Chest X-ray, PA view. Patient: 34 years old, sex M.
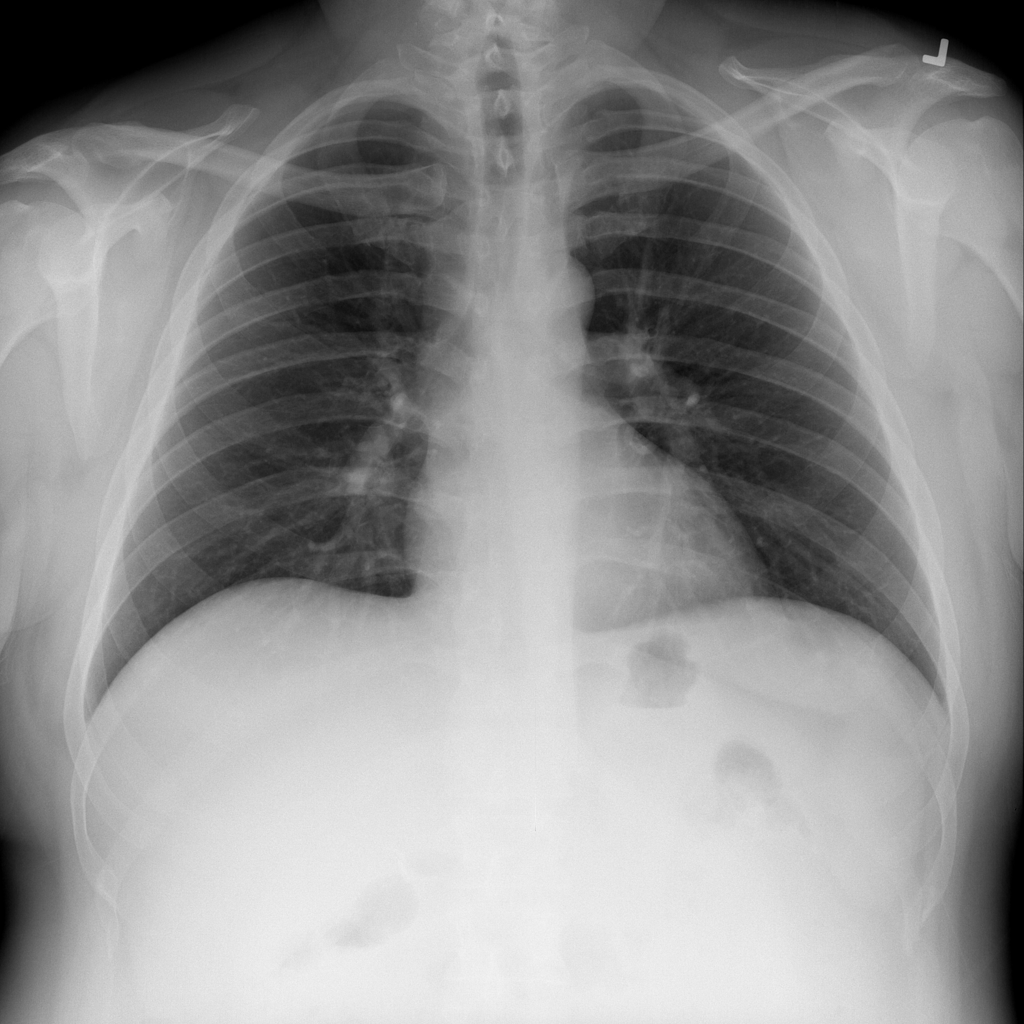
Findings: No Finding